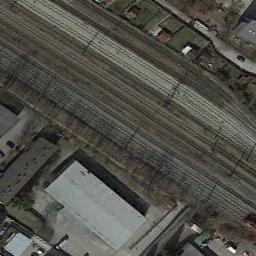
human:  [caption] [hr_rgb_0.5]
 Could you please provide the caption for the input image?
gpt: There are many buildings of different shapes beside the railway .

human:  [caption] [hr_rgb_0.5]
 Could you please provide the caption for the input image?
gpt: The railway is on the bare land next to some houses .

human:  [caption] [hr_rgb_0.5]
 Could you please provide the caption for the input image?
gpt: These railways are flanked by some buildings .

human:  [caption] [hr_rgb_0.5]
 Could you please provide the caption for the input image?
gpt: There are three parallel railway lines here .

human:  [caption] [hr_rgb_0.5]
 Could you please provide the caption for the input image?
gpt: There are some withered trees and buildings beside the railway .